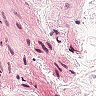
Metastatic tissue present: no